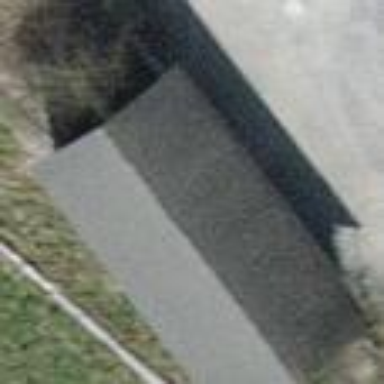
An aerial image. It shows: Hut.